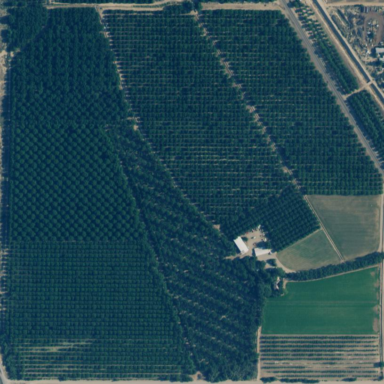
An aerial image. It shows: Orchard.